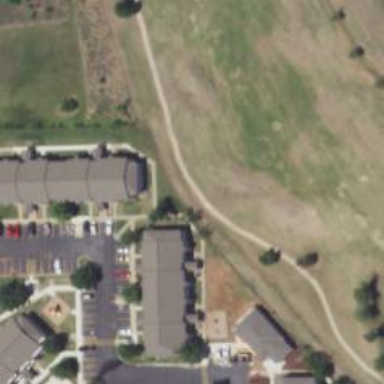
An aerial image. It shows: Golf cartpath that is also road path.